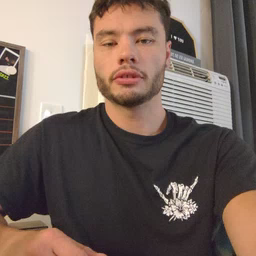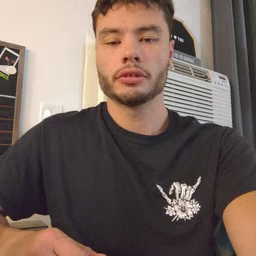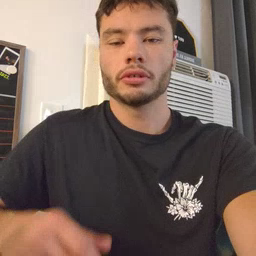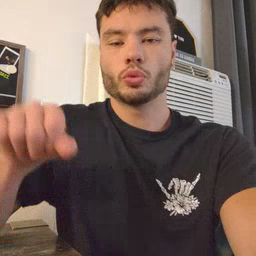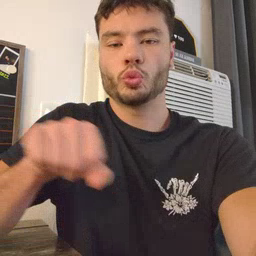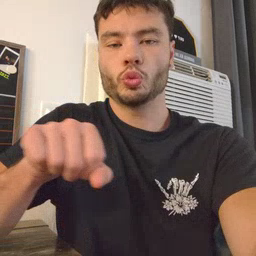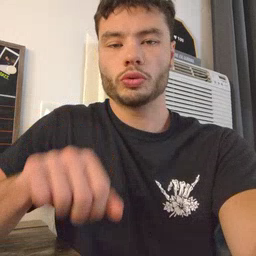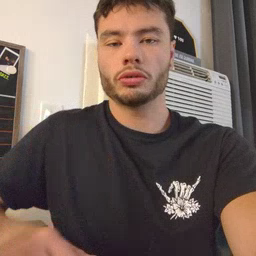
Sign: shoe